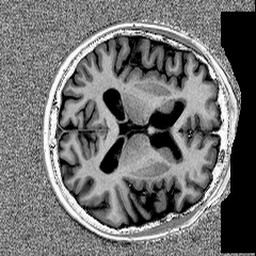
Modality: MP2RAGE
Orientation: axial
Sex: female